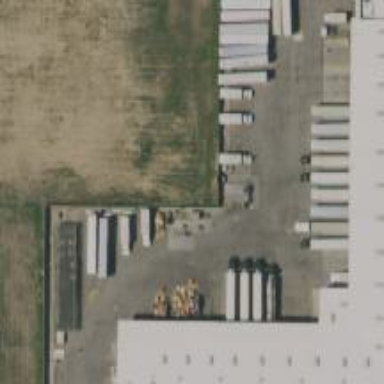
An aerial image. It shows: Warehouse.